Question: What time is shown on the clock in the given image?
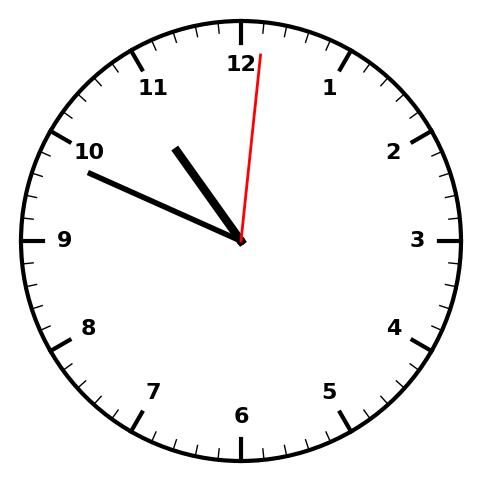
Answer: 10:49:01